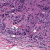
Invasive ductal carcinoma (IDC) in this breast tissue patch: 1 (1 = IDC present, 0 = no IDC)